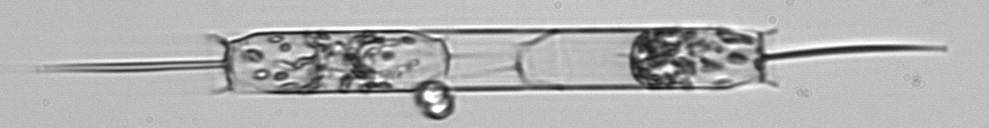
Label: Ditylum_brightwellii